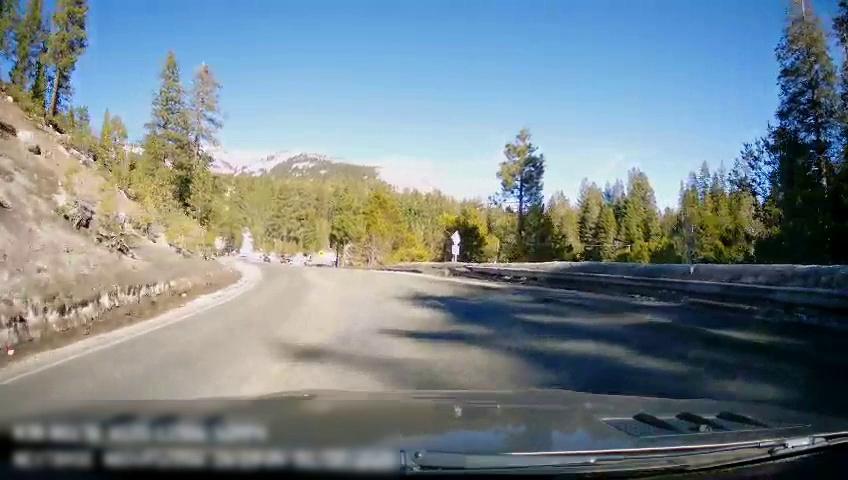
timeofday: Day
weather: Sunny
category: Drivable Space
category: Lanes | Opposite Lane